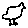
Label: bird